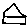
Label: house